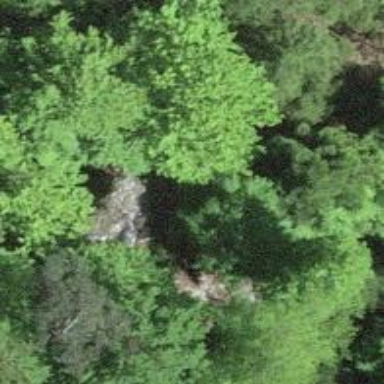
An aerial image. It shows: Cliff in nature.